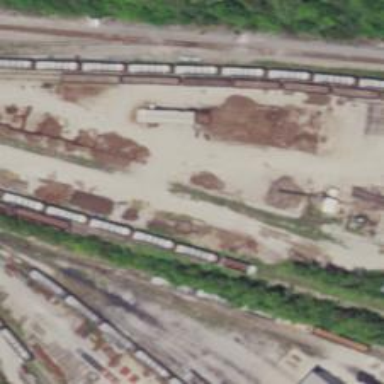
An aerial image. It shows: Manifest railway yard.